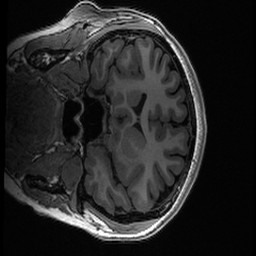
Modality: T1w
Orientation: coronal